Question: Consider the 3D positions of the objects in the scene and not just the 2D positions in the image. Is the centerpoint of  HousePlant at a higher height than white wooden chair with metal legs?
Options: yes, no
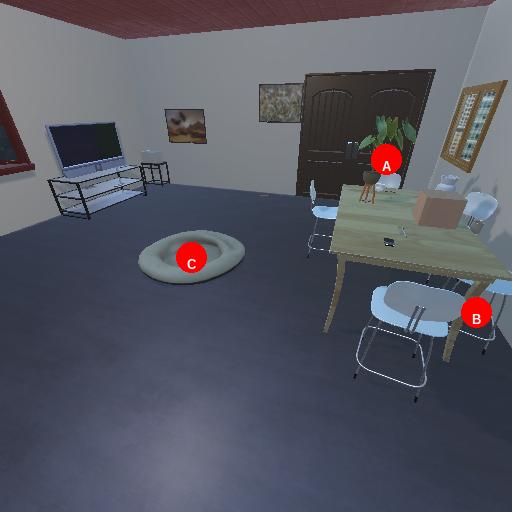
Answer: yes